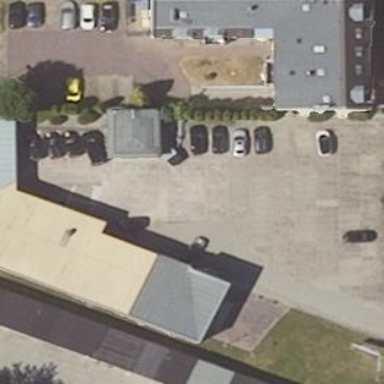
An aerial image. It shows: Parking area with surface.